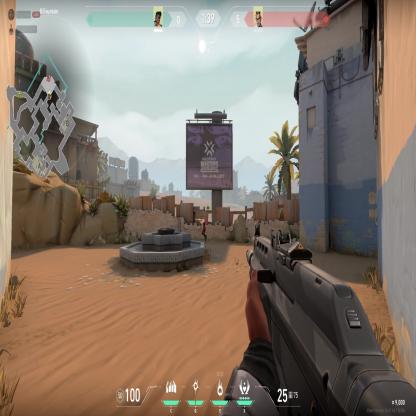
Label: enemy